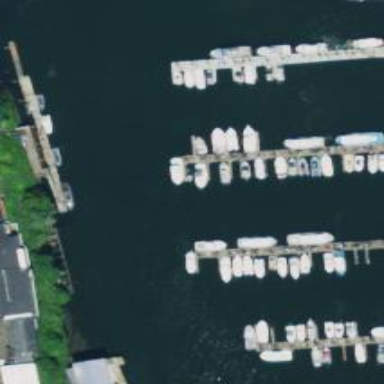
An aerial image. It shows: Man-made pier.